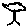
Label: tree